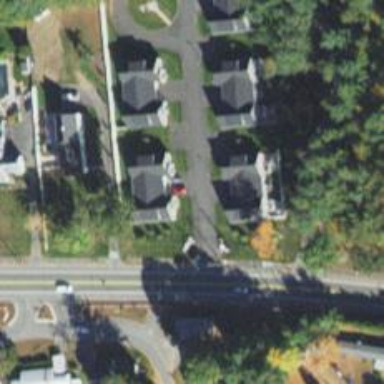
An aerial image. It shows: Asphalt footway.